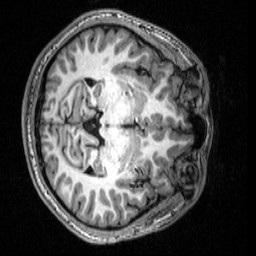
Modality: T1w
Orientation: axial
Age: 21
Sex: male
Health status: healthy
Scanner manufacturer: siemens
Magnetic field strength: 3 T
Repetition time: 2.53 s
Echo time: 0.00339 s